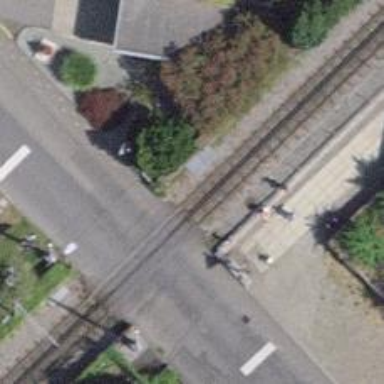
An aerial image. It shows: Railway tunnel with electrified tracks and contact line.